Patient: sex M, age 68
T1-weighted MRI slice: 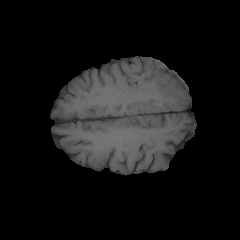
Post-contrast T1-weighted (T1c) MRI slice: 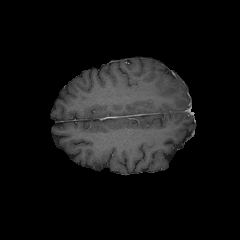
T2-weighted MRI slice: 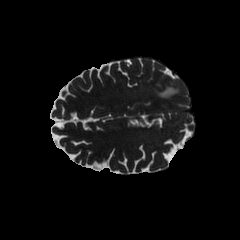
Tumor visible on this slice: yes
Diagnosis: Glioblastoma, IDH-wildtype
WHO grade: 4